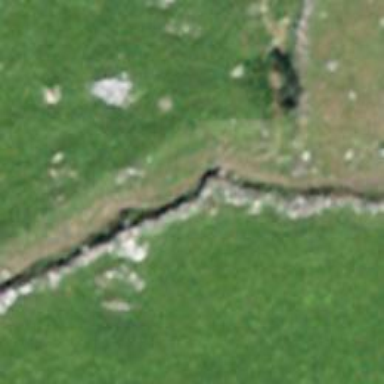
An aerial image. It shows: Dry stone wall barrier.